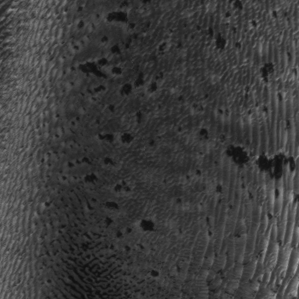
Label: frost